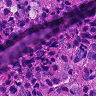
Metastatic tissue present: yes